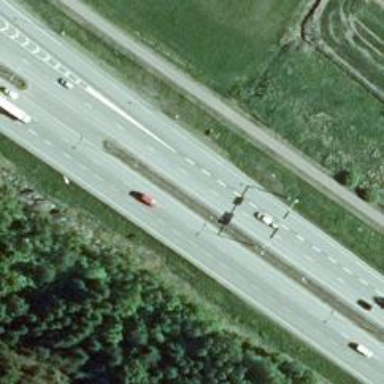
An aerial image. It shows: Motorway junction.